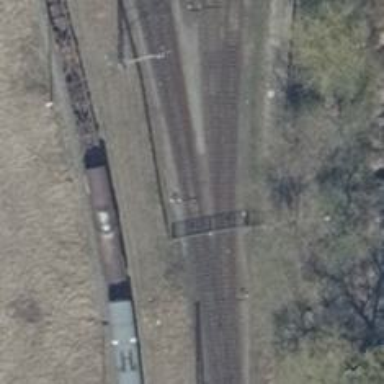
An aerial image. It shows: Railway switch.